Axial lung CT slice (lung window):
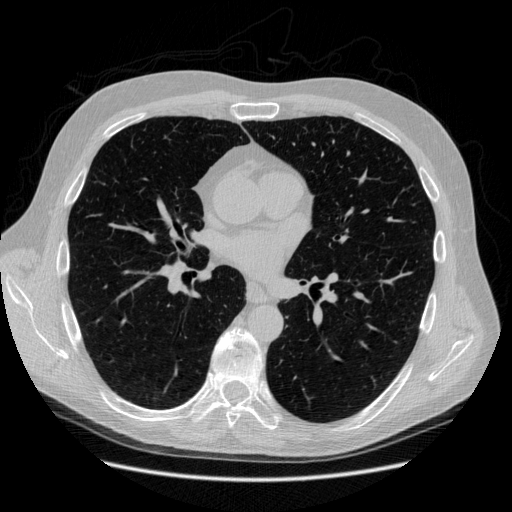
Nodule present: no